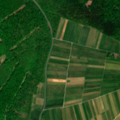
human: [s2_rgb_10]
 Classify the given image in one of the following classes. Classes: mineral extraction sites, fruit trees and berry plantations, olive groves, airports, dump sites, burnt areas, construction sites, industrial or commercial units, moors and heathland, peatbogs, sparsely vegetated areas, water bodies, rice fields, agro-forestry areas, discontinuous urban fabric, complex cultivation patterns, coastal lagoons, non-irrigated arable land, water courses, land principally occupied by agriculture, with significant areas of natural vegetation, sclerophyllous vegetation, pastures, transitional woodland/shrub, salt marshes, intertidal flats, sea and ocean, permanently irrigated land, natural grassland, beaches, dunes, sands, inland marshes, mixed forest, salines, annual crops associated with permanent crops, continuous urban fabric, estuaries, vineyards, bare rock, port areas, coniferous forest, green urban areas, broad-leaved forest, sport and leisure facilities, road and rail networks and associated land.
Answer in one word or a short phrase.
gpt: non-irrigated arable land, vineyards, broad-leaved forest, mixed forest